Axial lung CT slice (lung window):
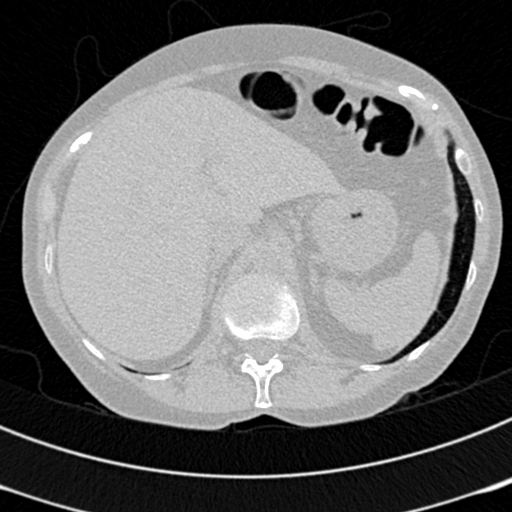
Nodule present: no